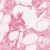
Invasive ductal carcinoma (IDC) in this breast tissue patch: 0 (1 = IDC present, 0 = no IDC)